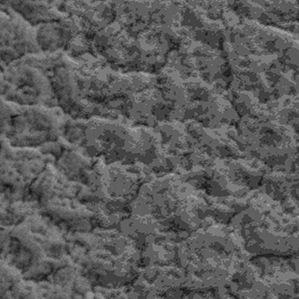
Label: frost